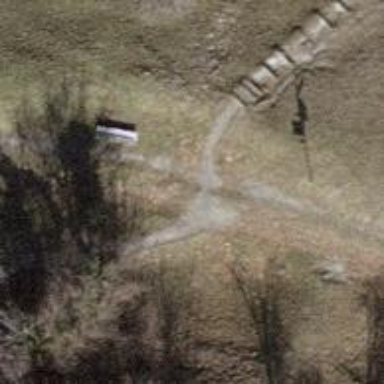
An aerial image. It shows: Pebblestone path.